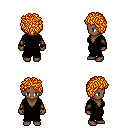
a pixel art fantasy rpg character, female body template, human, dark skin, black robe, metal pants, light blonde curly afro hairstyle, leather bracers, four views (front, back, left, right), 2x2 character sprite sheet, small pixel art, hard edges, no anti-aliasing